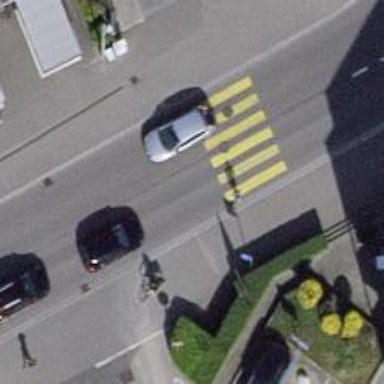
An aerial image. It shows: Uncontrolled zebra crossing on the road.